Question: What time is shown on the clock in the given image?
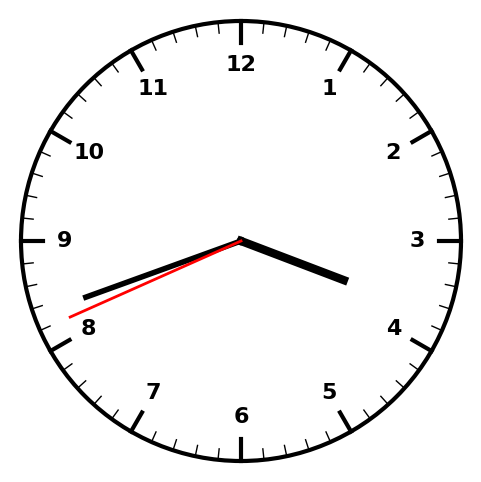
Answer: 03:41:41